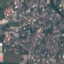
Label: Residential